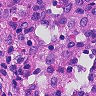
Metastatic tissue present: no